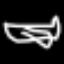
Label: airplane